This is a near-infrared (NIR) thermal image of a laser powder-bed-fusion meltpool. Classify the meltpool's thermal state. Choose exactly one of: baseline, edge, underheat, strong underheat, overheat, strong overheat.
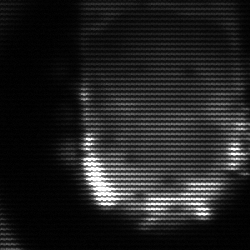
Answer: baseline